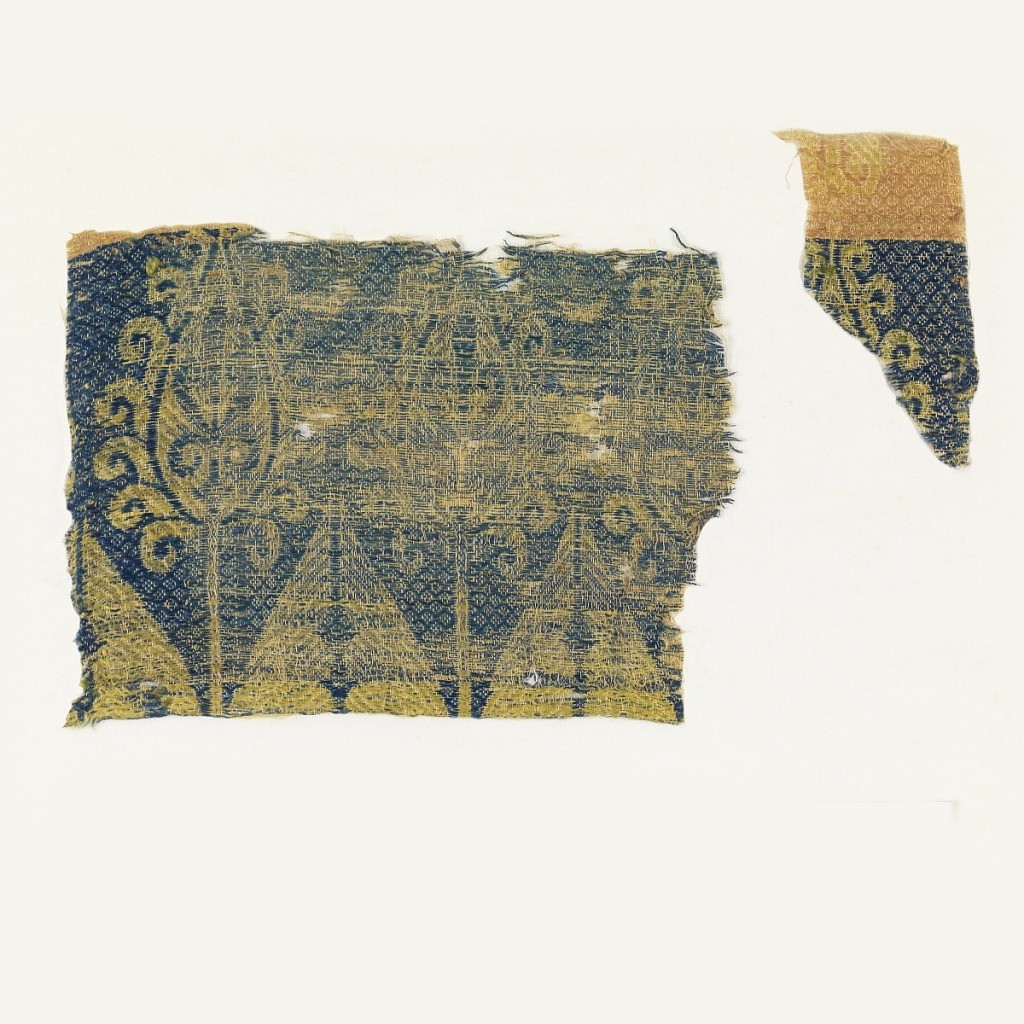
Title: Fragment
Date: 12th century
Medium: silk Technique: plain weave with twill floats
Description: Fragment of woven silk showing minute lozenge pattern and stylized palmettes in blue and yellow. Fragment of a band of apricot color with design in golden yellow apparent at upper right.